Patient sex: F
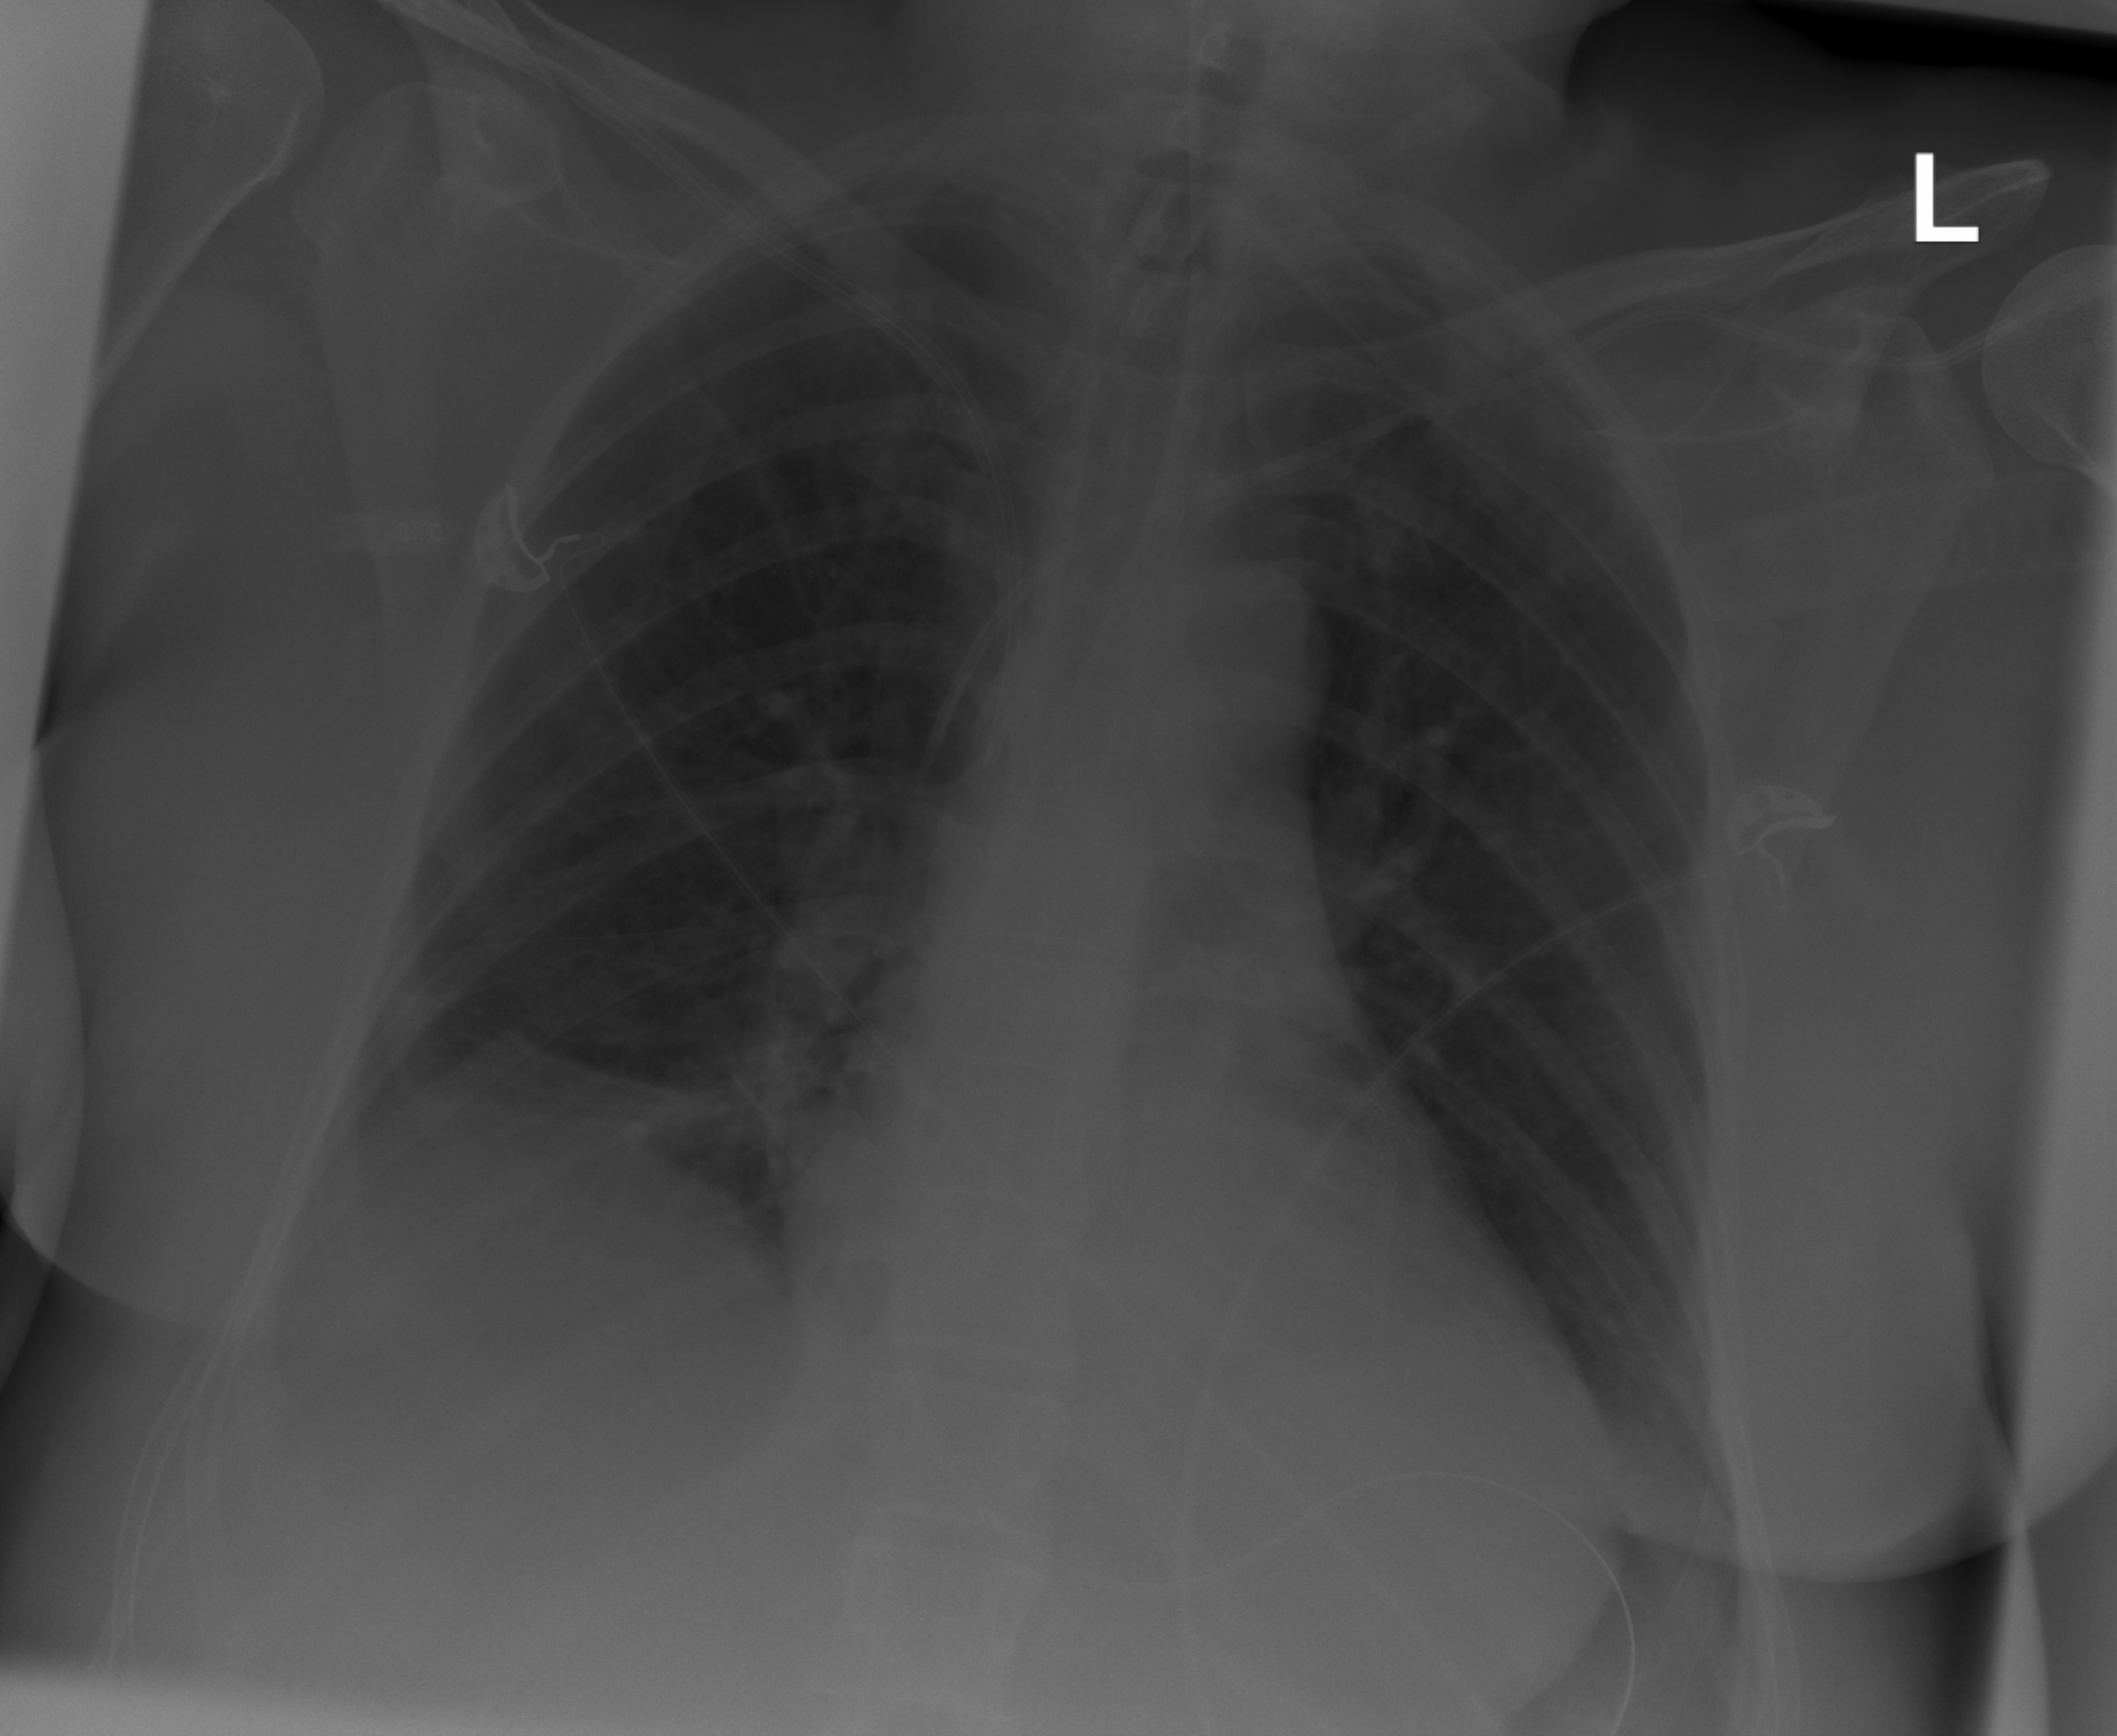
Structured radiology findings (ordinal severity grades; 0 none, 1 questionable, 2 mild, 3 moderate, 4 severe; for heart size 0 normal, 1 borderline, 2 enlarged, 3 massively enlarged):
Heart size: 1
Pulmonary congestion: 2
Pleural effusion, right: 2
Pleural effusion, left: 2
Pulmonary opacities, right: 0
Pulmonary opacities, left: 0
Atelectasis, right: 2
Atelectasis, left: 2